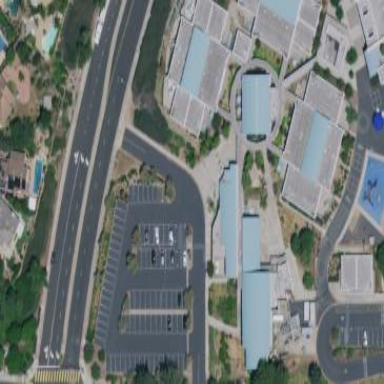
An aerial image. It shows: Education building.